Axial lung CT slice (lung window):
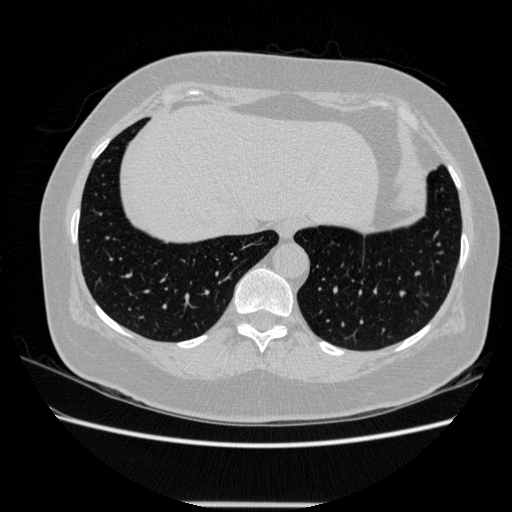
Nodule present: no